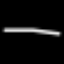
Label: line